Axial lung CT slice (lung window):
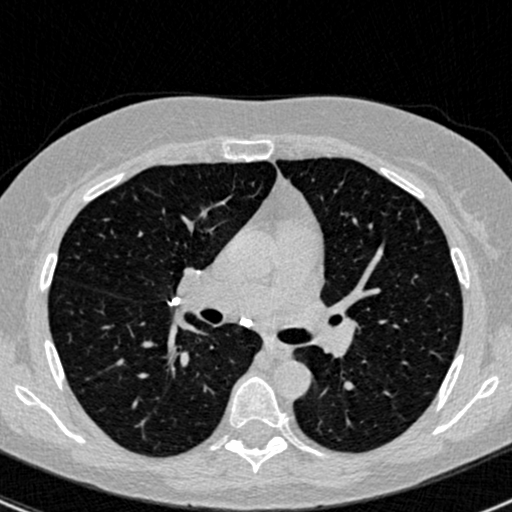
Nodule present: no